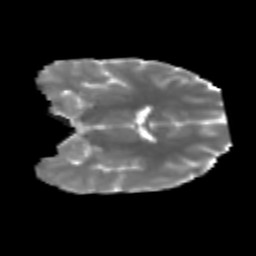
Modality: MD
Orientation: coronal
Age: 24
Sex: male
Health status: healthy
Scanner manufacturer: philips
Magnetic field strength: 3 T
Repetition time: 10.379 s
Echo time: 0.0712 s